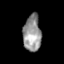
Tissue: skin
Cell type: Epithelial cells
Senescence score: 0.2274
Nuclear area (px): 640
Mean DAPI intensity: 148.598